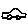
Label: car